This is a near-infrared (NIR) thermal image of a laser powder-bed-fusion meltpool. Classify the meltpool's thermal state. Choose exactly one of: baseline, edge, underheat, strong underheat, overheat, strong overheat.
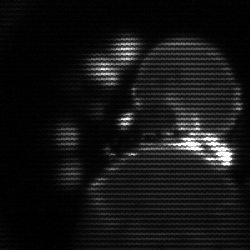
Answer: edge